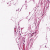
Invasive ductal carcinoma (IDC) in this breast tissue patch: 0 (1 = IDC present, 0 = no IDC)